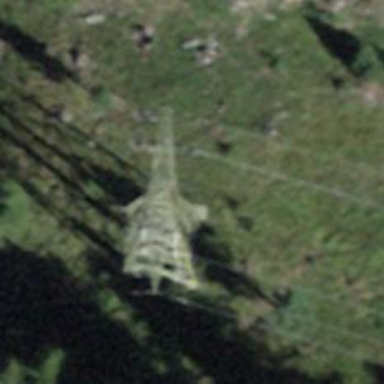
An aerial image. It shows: Power tower.